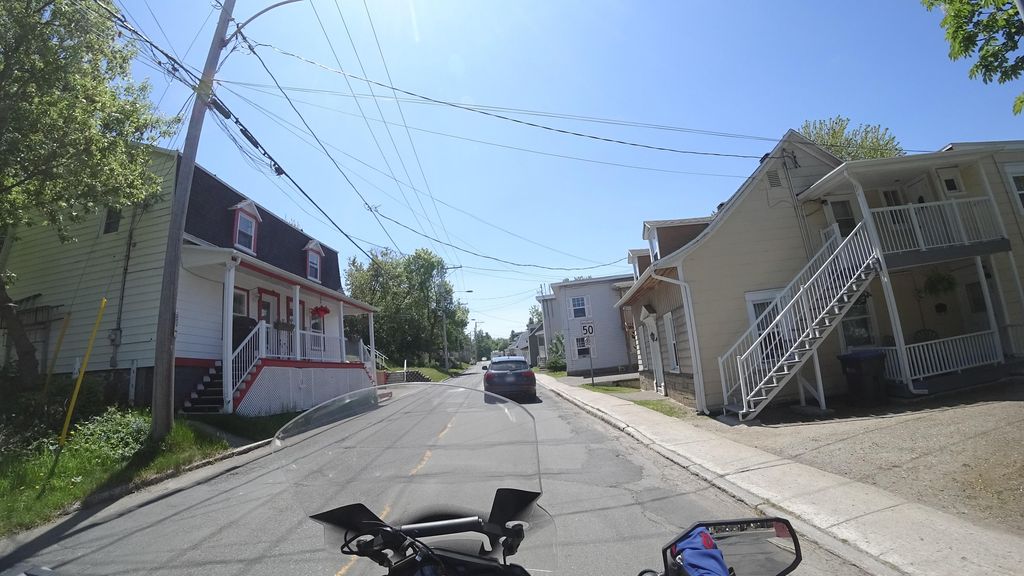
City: quebec_city